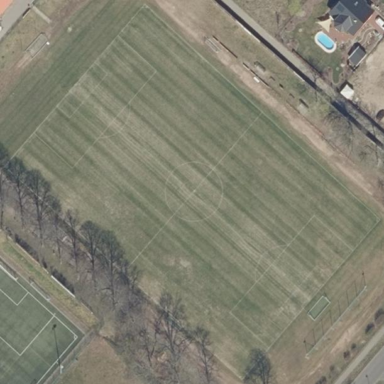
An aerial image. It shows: Soccer pitch with grass surface for leisure and sports.